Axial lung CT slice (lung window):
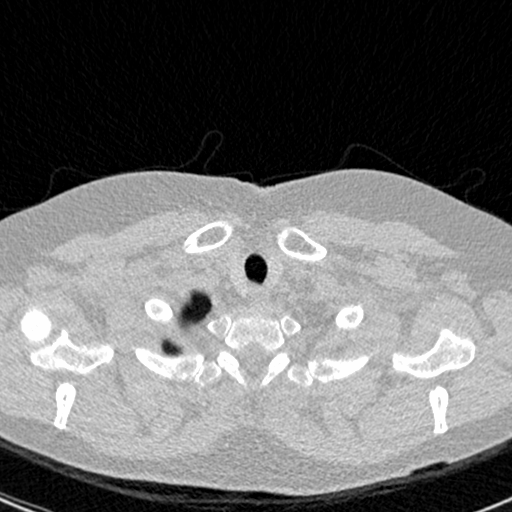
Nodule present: no